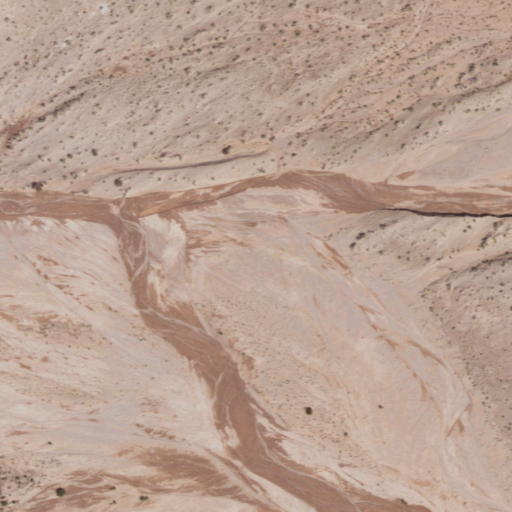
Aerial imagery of valley in Arizona named Paiute Trail Wash containing shrub, grassland, and barren land